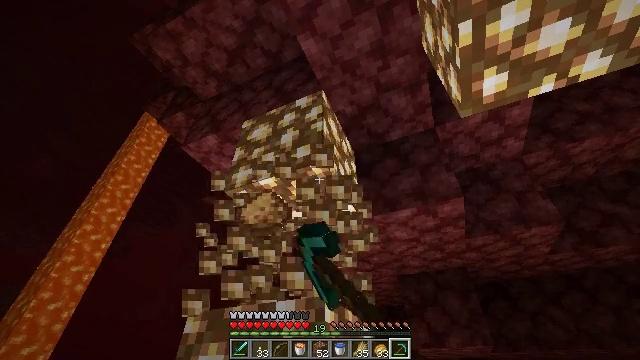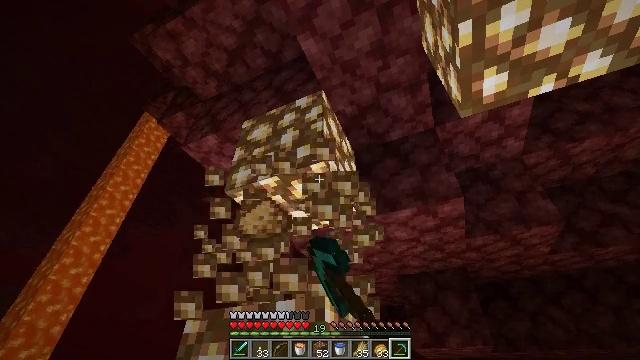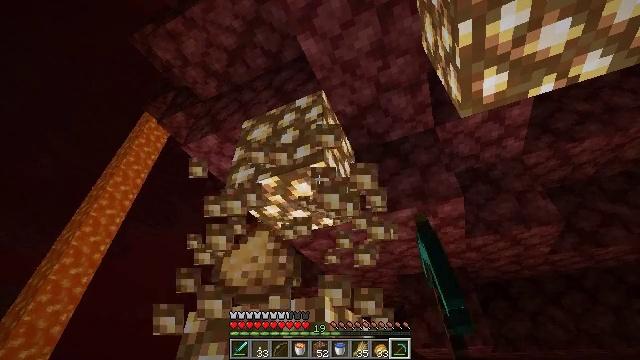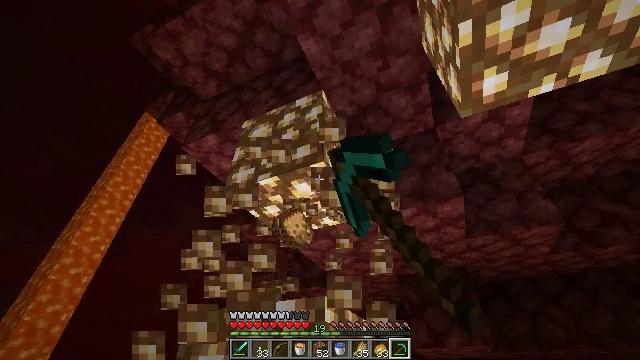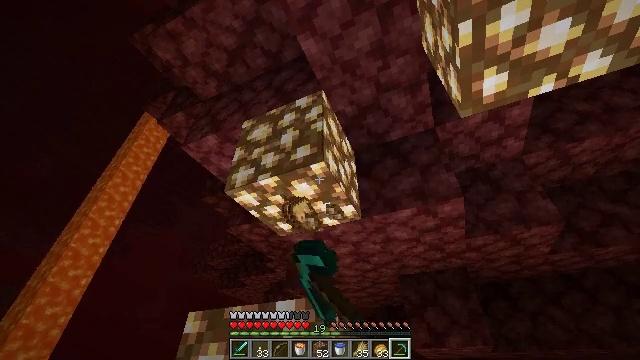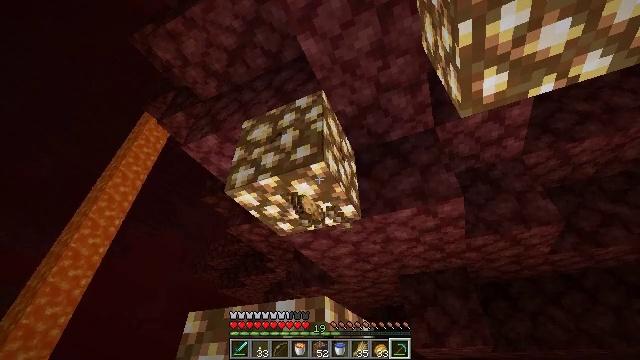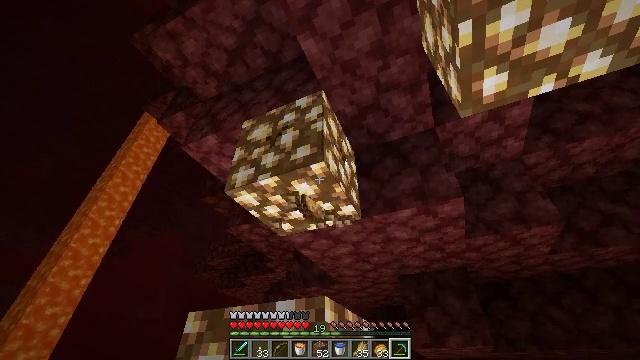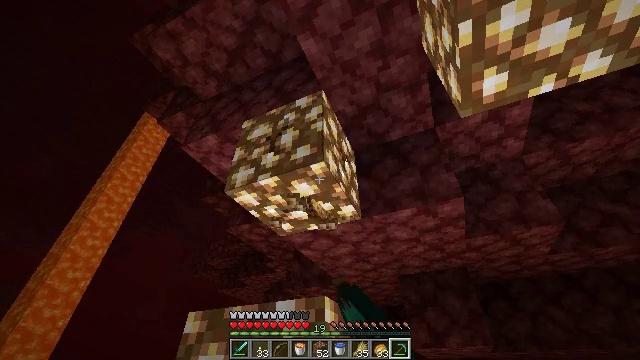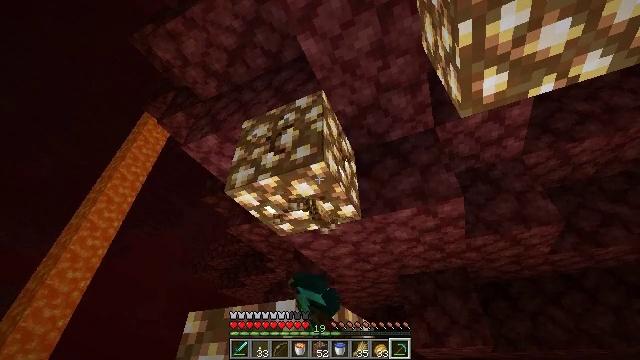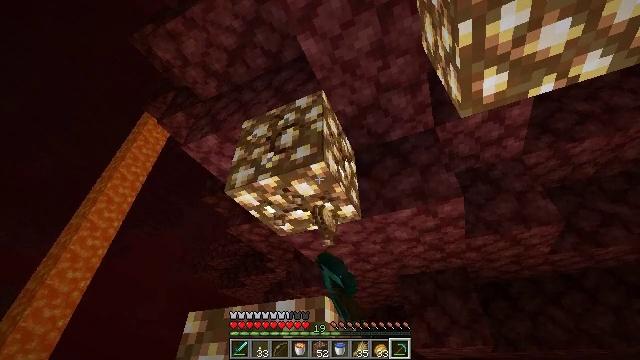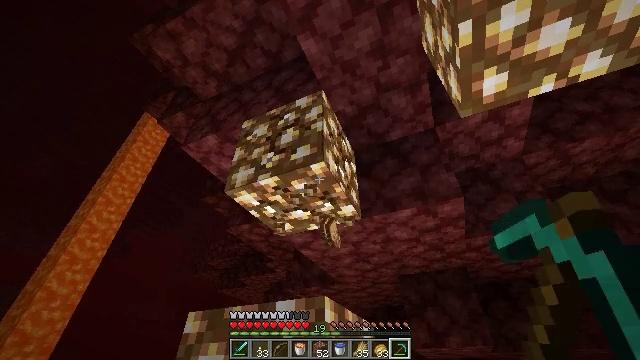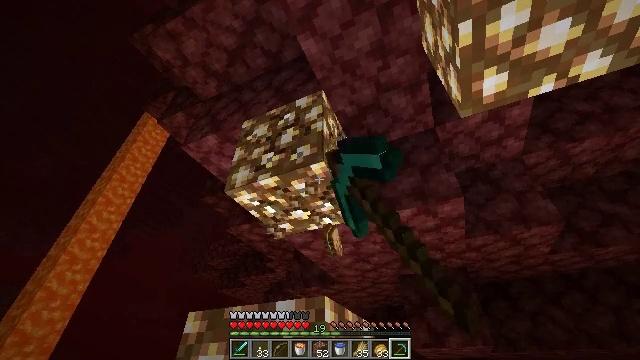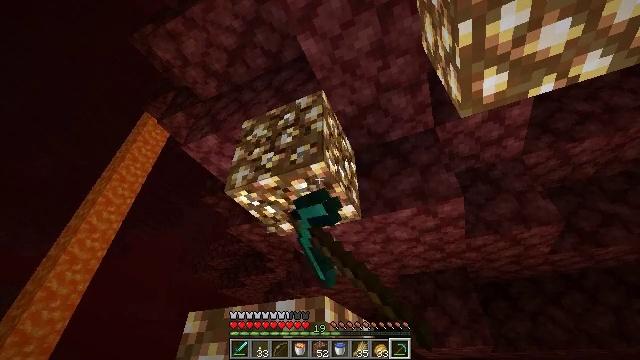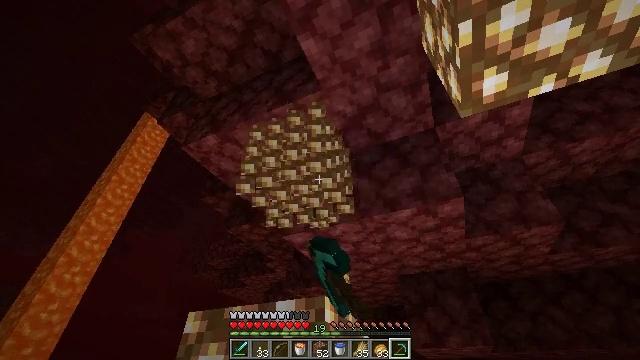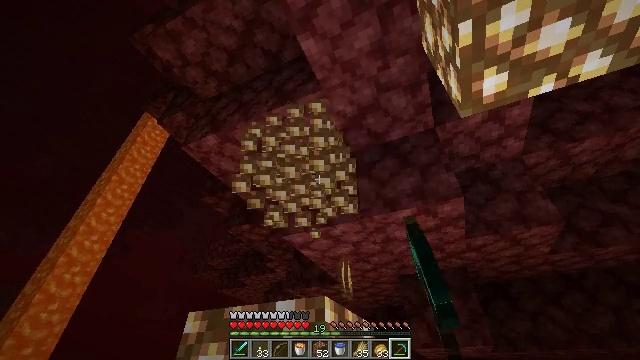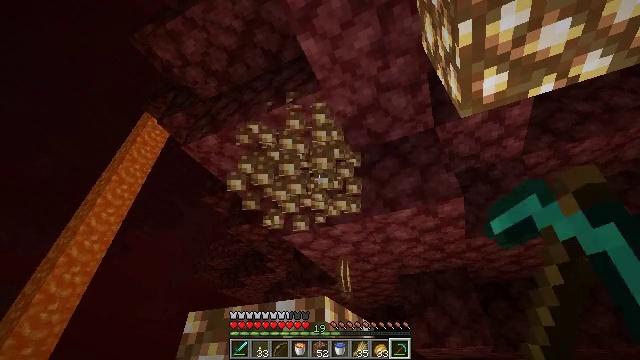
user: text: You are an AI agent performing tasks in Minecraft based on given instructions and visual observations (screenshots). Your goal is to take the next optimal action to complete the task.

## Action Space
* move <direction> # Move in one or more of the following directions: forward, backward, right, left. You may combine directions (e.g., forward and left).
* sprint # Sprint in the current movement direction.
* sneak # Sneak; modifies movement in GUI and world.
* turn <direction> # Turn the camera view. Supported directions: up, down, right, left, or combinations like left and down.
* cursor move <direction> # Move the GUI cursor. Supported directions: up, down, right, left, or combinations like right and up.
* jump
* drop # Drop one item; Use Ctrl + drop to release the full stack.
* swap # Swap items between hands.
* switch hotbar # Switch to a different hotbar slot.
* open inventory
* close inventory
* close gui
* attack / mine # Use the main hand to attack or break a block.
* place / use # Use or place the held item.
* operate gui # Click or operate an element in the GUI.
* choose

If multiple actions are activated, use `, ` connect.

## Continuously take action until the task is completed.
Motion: motion action
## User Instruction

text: Collect glowstone blocks for lighting.
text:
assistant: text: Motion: attack / mine
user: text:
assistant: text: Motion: attack / mine
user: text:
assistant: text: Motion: attack / mine
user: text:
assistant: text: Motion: attack / mine
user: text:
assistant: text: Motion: attack / mine
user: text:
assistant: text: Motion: attack / mine
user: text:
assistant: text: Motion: attack / mine
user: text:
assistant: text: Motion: attack / mine
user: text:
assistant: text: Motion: attack / mine
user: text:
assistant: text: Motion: attack / mine
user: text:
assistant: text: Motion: attack / mine
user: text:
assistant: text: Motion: attack / mine
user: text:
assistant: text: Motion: attack / mine
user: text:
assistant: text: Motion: attack / mine
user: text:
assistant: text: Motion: attack / mine
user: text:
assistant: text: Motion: turn down, attack / mine
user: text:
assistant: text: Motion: turn down, attack / mine
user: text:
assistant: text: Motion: turn down, attack / mine
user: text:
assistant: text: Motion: turn down, attack / mine
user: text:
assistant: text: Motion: attack / mine
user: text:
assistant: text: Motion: attack / mine
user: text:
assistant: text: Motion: attack / mine
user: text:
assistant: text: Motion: attack / mine
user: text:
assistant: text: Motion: attack / mine
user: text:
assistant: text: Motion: attack / mine
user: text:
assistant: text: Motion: attack / mine
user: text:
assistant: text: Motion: attack / mine
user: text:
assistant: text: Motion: attack / mine
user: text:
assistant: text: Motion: attack / mine
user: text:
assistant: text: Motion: attack / mine